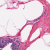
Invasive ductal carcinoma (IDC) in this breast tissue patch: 0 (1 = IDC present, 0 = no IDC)